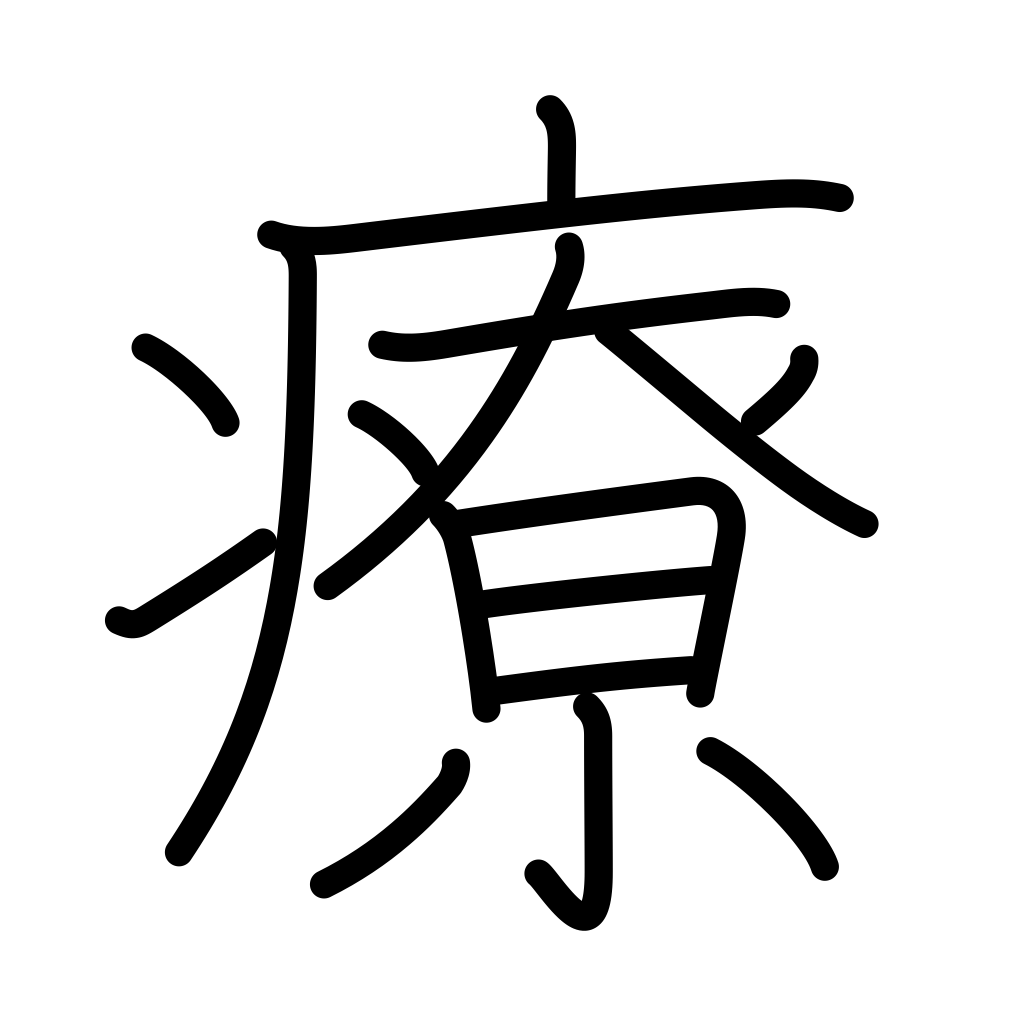
Meaning: heal, cure